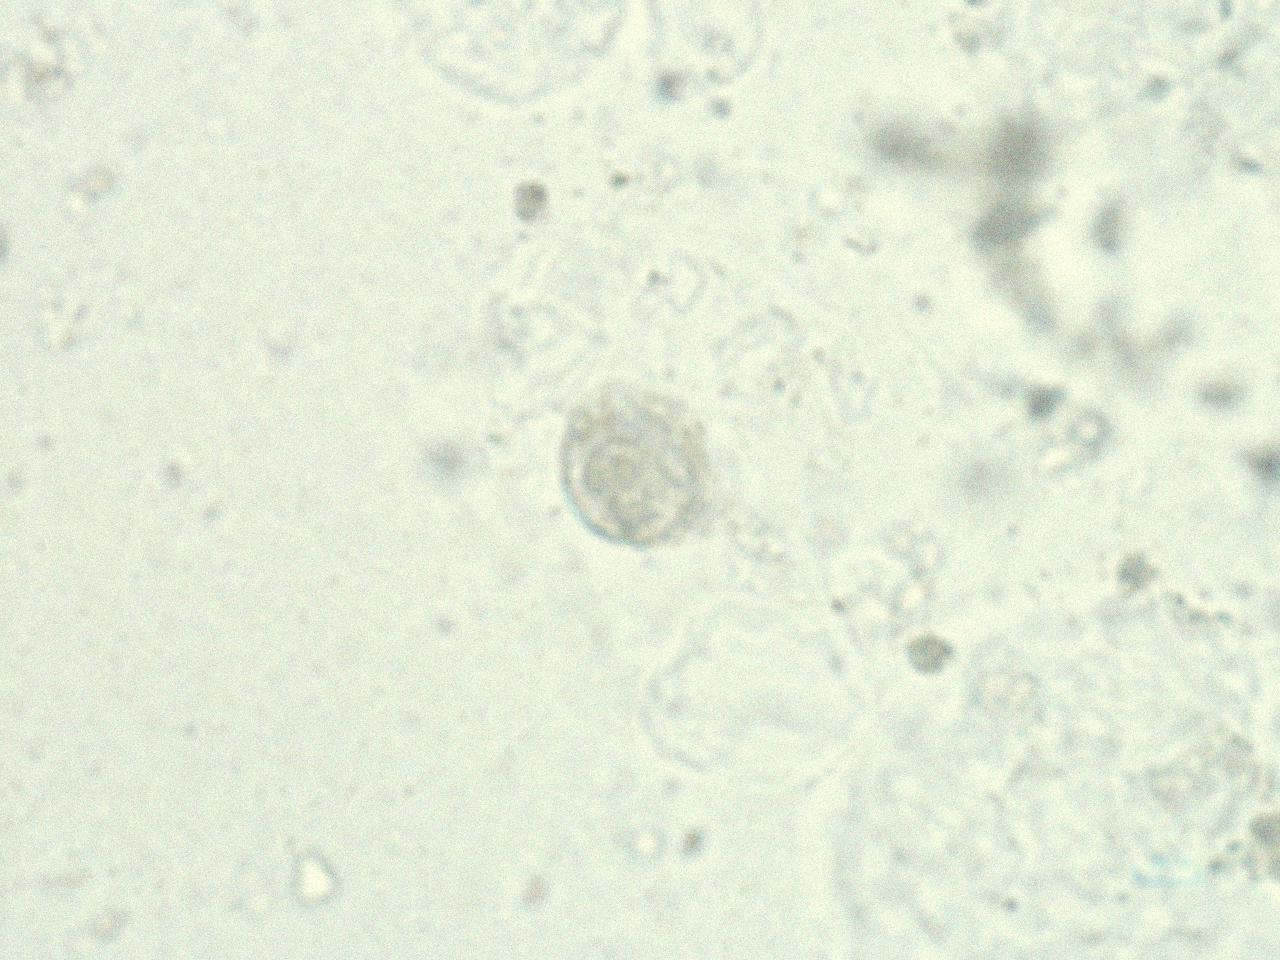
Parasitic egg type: Hymenolepis nana